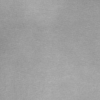
Label: dusty